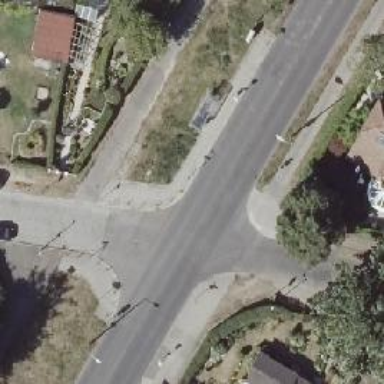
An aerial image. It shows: Asphalt road in residential area.